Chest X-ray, PA view. Patient: 53 years old, sex M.
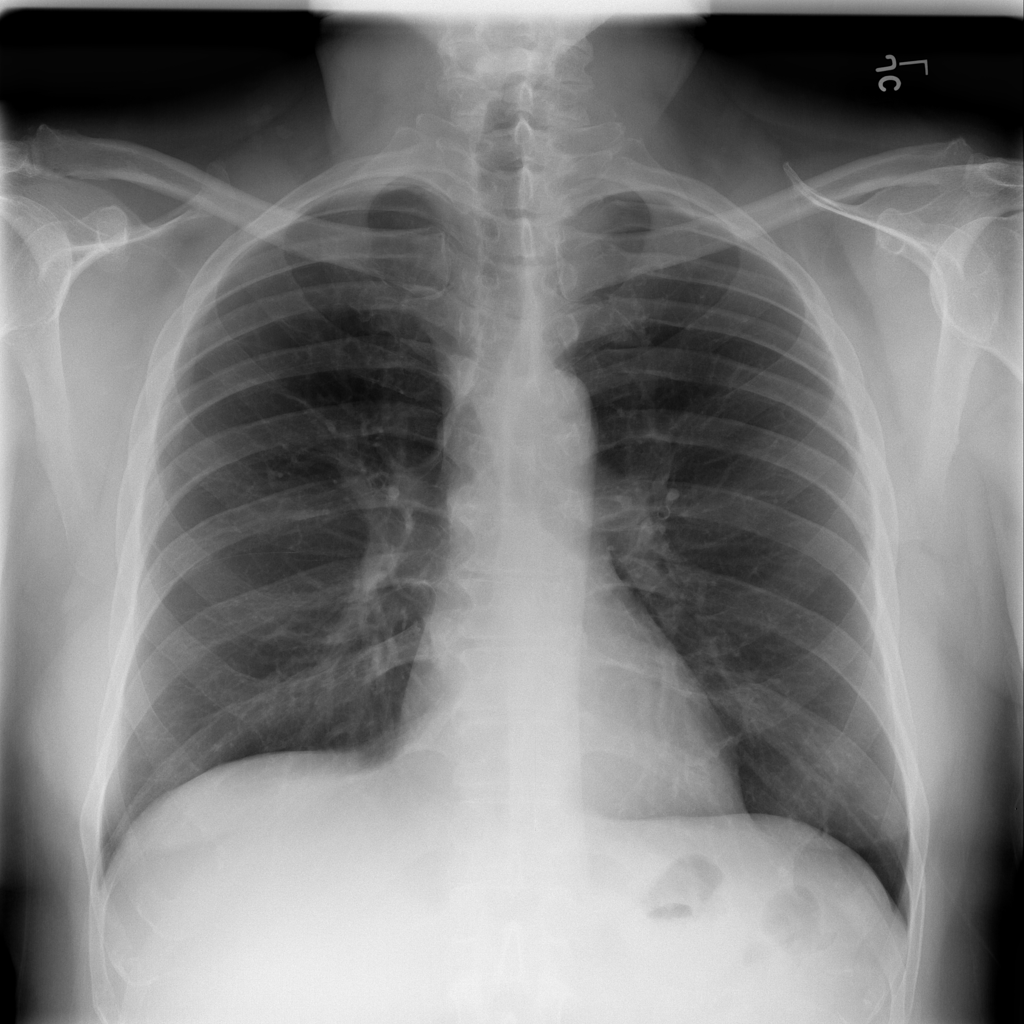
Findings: No Finding